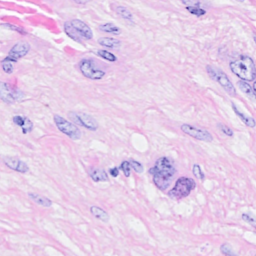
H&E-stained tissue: Breast